Field crop: maize
Growth stage: 2
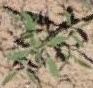
Species: atriplex